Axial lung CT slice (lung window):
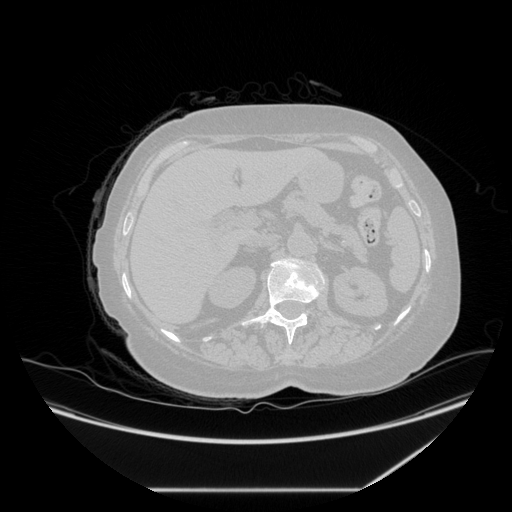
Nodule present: no